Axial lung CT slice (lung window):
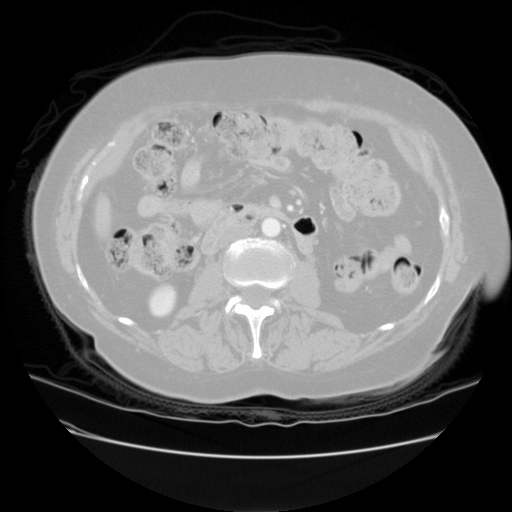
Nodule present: no